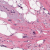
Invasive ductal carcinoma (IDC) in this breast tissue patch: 1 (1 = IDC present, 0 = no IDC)